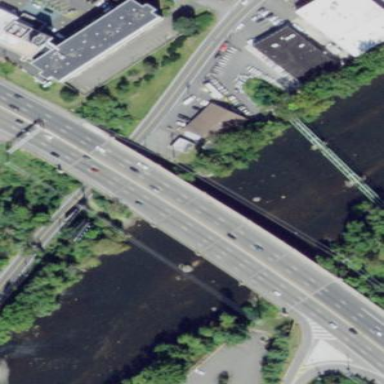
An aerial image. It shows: Man-made bridge.